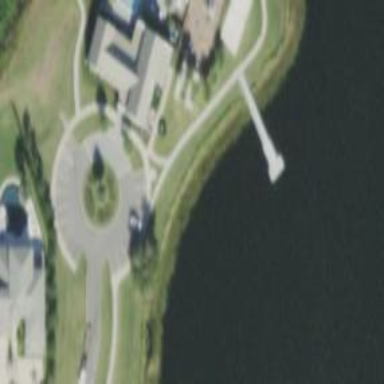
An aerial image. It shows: Lovely park for leisure and relaxation.